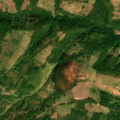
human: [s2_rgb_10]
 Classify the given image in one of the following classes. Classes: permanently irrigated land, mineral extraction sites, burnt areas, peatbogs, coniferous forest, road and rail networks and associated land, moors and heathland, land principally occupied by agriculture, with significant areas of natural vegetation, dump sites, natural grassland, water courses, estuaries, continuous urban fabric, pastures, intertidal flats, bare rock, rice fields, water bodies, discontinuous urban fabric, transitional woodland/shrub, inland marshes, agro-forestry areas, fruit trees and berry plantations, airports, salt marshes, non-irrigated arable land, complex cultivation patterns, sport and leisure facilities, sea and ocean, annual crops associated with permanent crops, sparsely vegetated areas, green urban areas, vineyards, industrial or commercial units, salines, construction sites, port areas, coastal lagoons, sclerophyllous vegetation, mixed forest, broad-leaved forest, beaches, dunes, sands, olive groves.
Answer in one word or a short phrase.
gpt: pastures, land principally occupied by agriculture, with significant areas of natural vegetation, broad-leaved forest, transitional woodland/shrub